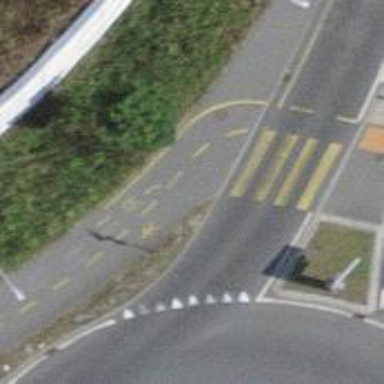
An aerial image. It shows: Kerb serving as barrier.